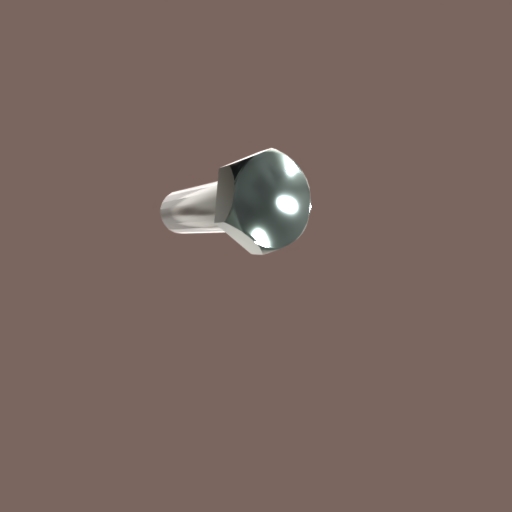
Label: bolt